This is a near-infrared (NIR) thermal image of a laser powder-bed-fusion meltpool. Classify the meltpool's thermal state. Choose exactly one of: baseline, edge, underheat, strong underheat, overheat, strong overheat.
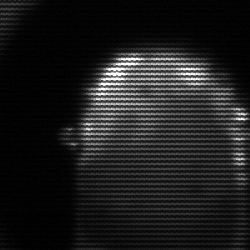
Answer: baseline